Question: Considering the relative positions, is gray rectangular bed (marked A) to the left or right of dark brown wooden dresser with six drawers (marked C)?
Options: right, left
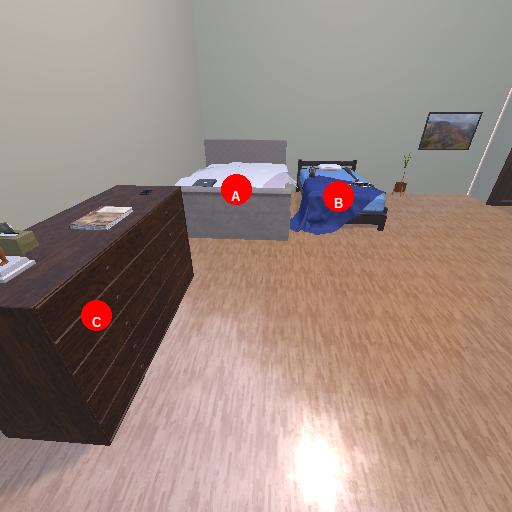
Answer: right